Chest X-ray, PA view. Patient: 49 years old, sex F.
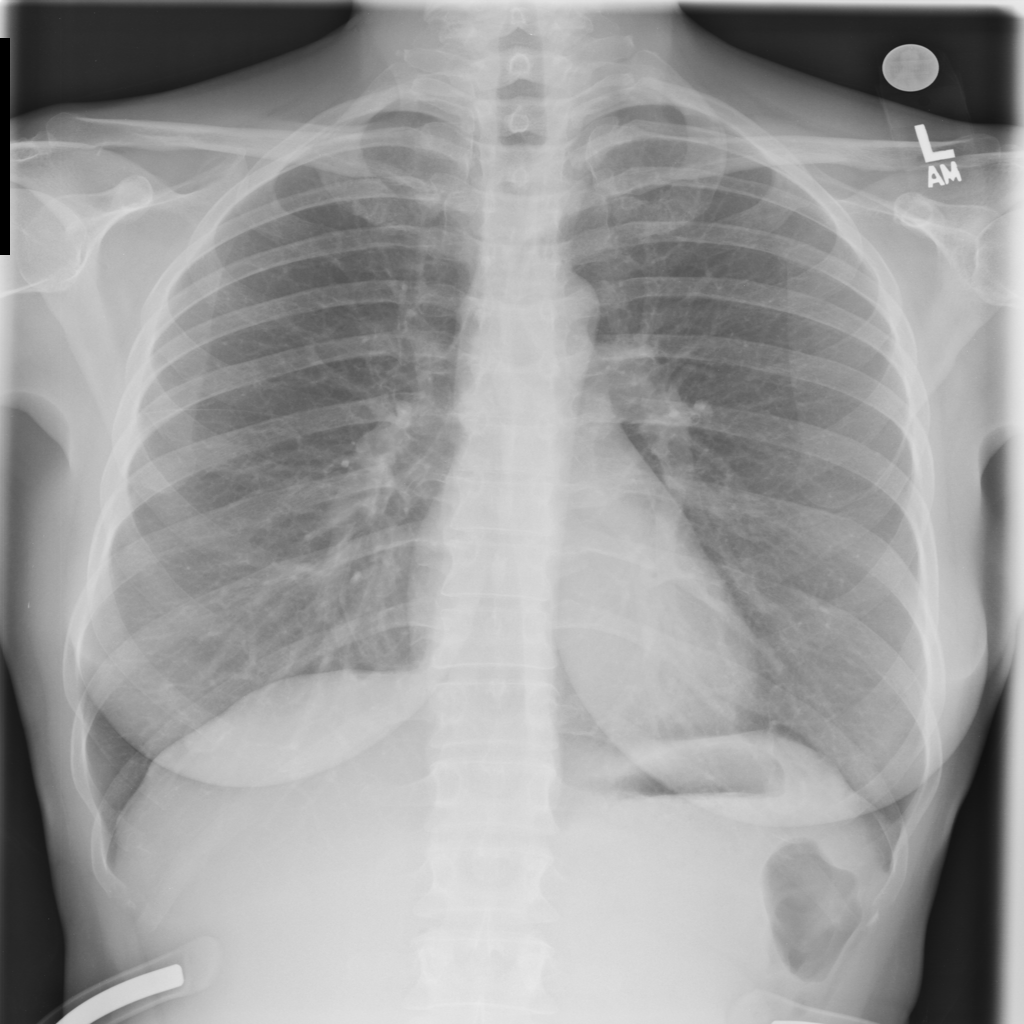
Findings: No Finding